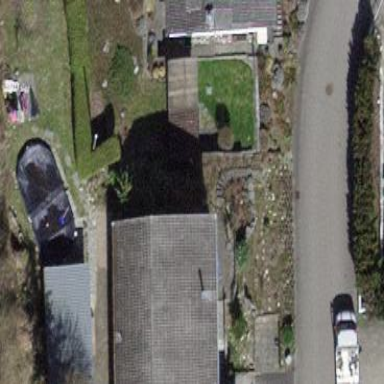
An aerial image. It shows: Simple house.